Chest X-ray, PA view. Patient: 62 years old, sex F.
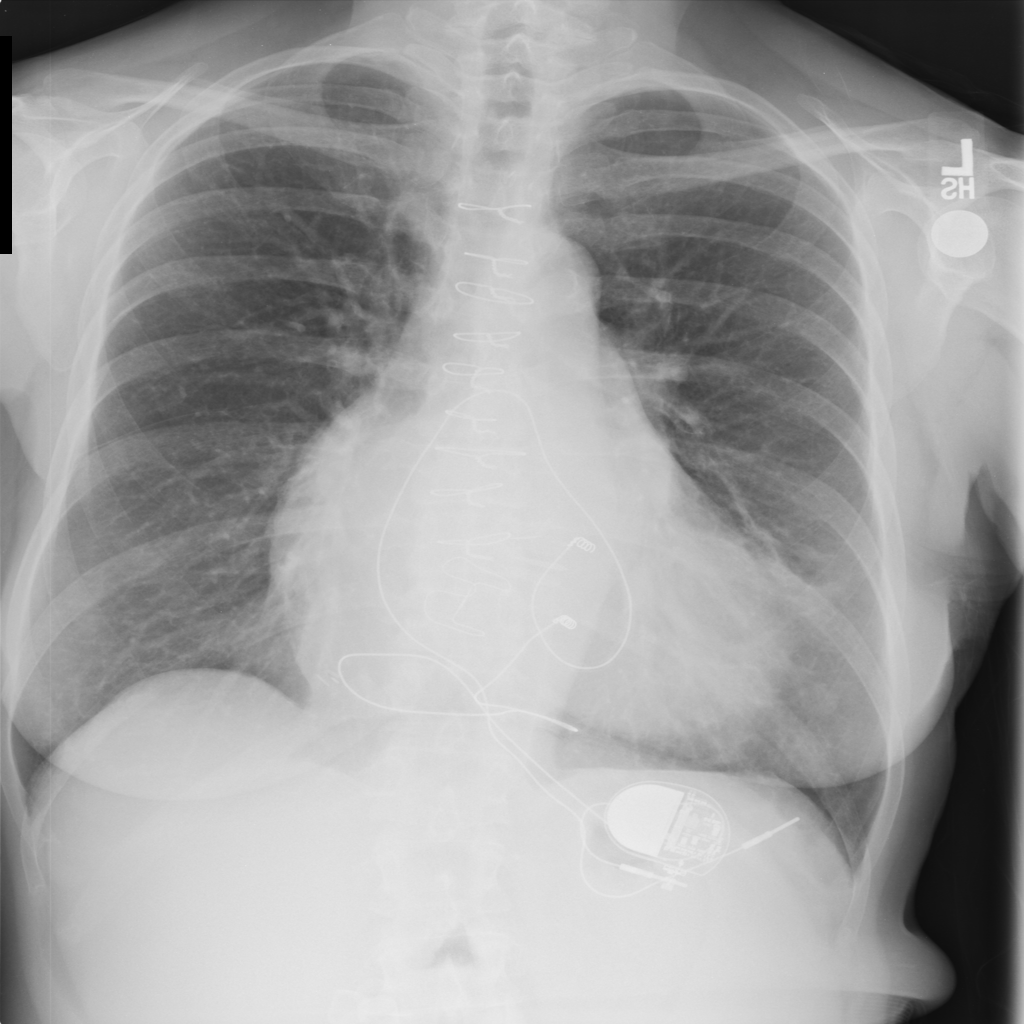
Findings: Cardiomegaly